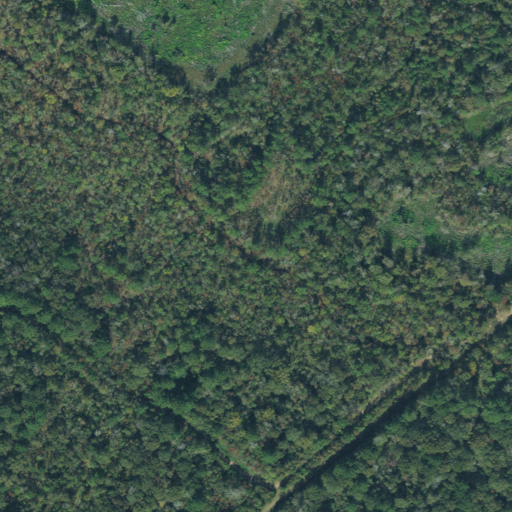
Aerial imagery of valley in Texas named Blau Gully containing only woody wetlands